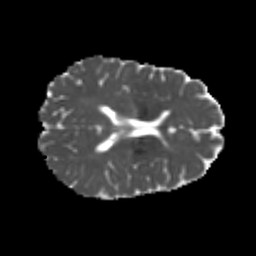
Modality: MD
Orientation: axial
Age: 21
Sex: female
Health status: healthy
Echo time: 0.074 s